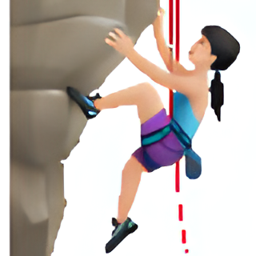
Name: woman climbing light skin tone
Emoji: 🧗🏻‍♀️
Group: People & Body
Sub-group: person-activity